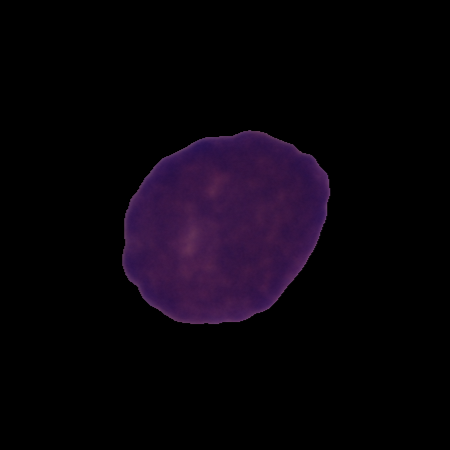
Label: cancer